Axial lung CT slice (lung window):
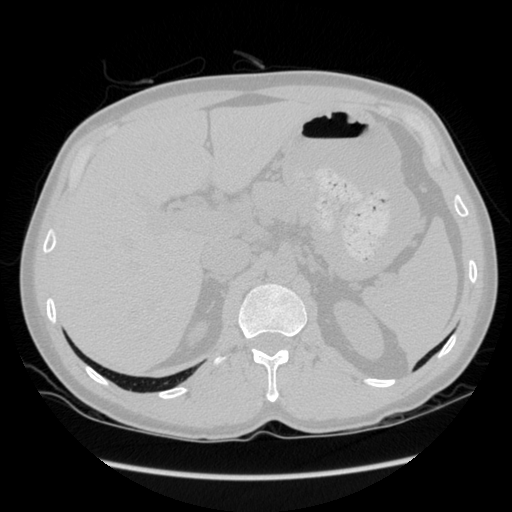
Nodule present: no